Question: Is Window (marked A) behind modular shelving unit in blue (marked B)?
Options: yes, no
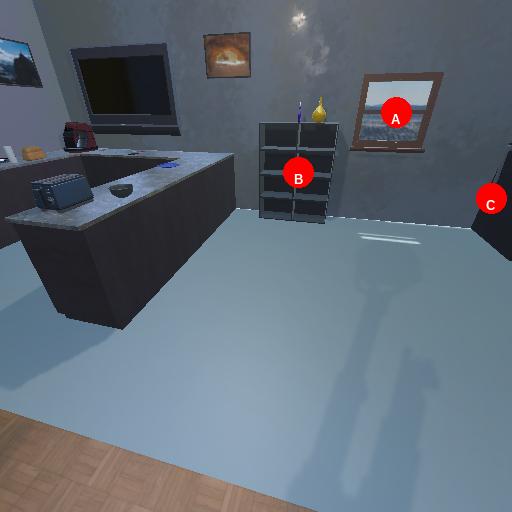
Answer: yes